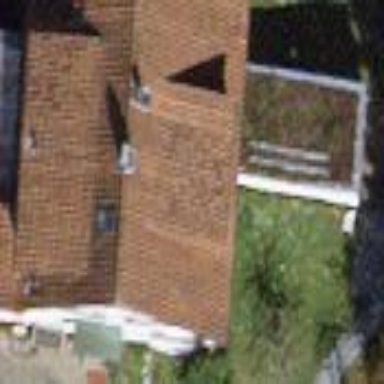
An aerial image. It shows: Building with tiled roof.